Question: Below is my code for the scene of tube geometry. I've loaded 200 co-ordinates as JSON data from external file.
'''
<!DOCTYPE html>
<html lang="en">
<head>
<title>3d Model using HTML5 and three.js</title>
<meta charset="utf-8">
<meta name="viewport" content="width=device-width, user-scalable=no, minimum-scale=1.0, maximum-scale=1.0">
<style>
body {
font-family: Monospace;
background-color: #f0f0f0;
margin: 0px;
overflow: hidden;
}
#info {
color:#000;
position: absolute;
top: 0px; width: 100%;
padding: 5px;
}
</style>
</head>
<body>
<div id="info">
WASD-move, RF-up/down, QE-roll, mouse-look around, mouse left/right click- zoom-in/out
</div>
<script src="three.min.js" type="text/javascript"></script>
<script src="Curve.js" type="text/javascript"></script>
<script src="Stats.js" type="text/javascript"></script>
<script src="Detector.js" type="text/javascript"></script>
<script src="path.js" type="text/javascript"></script>
<script>
// variables
var container, stats;
var camera, scene, renderer, controls;
var text, plane, tube, tubeMesh, parent;
var targetRotation = 0;
var targetRotationOnMouseDown = 0;
var mouseX = 0, mouseY = 0; var radius = 6371;
var mouseXOnMouseDown = 0;
var windowHalfX = window.innerWidth / 2;
var windowHalfY = window.innerHeight / 2;
var clock = new THREE.Clock();
function plotPath()
{
var obj = getPath();
var segments = 60;
var closed = false;
var debug = true;
var radiusSegments = 12;
var tube;
var points = [];
var x=0,y=0,z=0;
var extrudePath;
for(var i=0; i<obj.path.length; i++)
{
console.log(obj.path[i].point);
points.push(obj.path[i].point);
}
extrudePath = new THREE.SplineCurve3(points);
tube = new THREE.TubeGeometry(extrudePath, segments, 2, radiusSegments, closed, debug);
tubeMesh = new THREE.Mesh(tube ,new THREE.MeshBasicMaterial({
color: 0x000000, side: THREE.DoubleSide,
opacity: 0.5, transparent: true, wireframe: true}));
if ( tube.debug ) tubeMesh.add( tube.debug );
scene.add( tubeMesh );
}
init();
animate();
function init(){
// container
container = document.createElement( 'div' );
document.body.appendChild( container );
// scene
scene = new THREE.Scene();
scene.fog = new THREE.FogExp2( 0xcccccc, 0.002 );
// renderer
renderer = new THREE.WebGLRenderer( { antialias: false } );
renderer.setClearColor( scene.fog.color, 1 );
renderer.setSize( window.innerWidth, window.innerHeight );
container.appendChild( renderer.domElement );
// camera
camera = new THREE.PerspectiveCamera( 60, window.innerWidth / window.innerHeight, 1, 1000 );
// light
light = new THREE.DirectionalLight( 0xffffff );
light.position.set( 1, 1, 1 );
scene.add( light );
light = new THREE.DirectionalLight( 0x002288 );
light.position.set( -1, -1, -1 );
scene.add( light );
light = new THREE.AmbientLight( 0x555555 );
scene.add( light );
// CONTROLS
controls = new THREE.RollControls( camera );
controls.movementSpeed = 50;
controls.lookSpeed = 3;
controls.constrainVertical = [ -0.5, 0.5 ];
// Grid
geometry = new THREE.Geometry();
geometry.vertices.push( new THREE.Vector3( - 500, 0, 0 ) );
geometry.vertices.push( new THREE.Vector3( 500, 0, 0 ) );
for ( var i = 0; i <= 20; i ++ ) {
line = new THREE.Line( geometry, new THREE.LineBasicMaterial( { color: 0x000000, opacity: 0.2 } ) );
line.position.z = ( i * 50 ) - 500;
scene.add( line );
line = new THREE.Line( geometry, new THREE.LineBasicMaterial( { color: 0x000000, opacity: 0.2 } ) );
line.position.x = ( i * 50 ) - 500;
line.rotation.y = 90 * Math.PI / 180;
scene.add( line );
}
// projector
projector = new THREE.Projector();
plotPath();
// stats
stats = new Stats();
stats.domElement.style.position = 'absolute';
stats.domElement.style.top = '0px';
stats.domElement.style.zIndex = 100;
container.appendChild( stats.domElement );
// events
window.addEventListener( 'resize', onWindowResize, false );
}
function onWindowResize() {
windowHalfX = window.innerWidth / 2;
windowHalfY = window.innerHeight / 2;
camera.aspect = window.innerWidth / window.innerHeight;
camera.updateProjectionMatrix();
renderer.setSize( window.innerWidth, window.innerHeight );
}
function animate() {
requestAnimationFrame( animate );
render();
update();
}
function update(){
controls.update(clock.getDelta());
stats.update();
}
function render() {
renderer.render( scene, camera );
}
</script>
</body>
</html>
'''
How can I identify a point on tube circumference and how to rotate a tube from that point ?

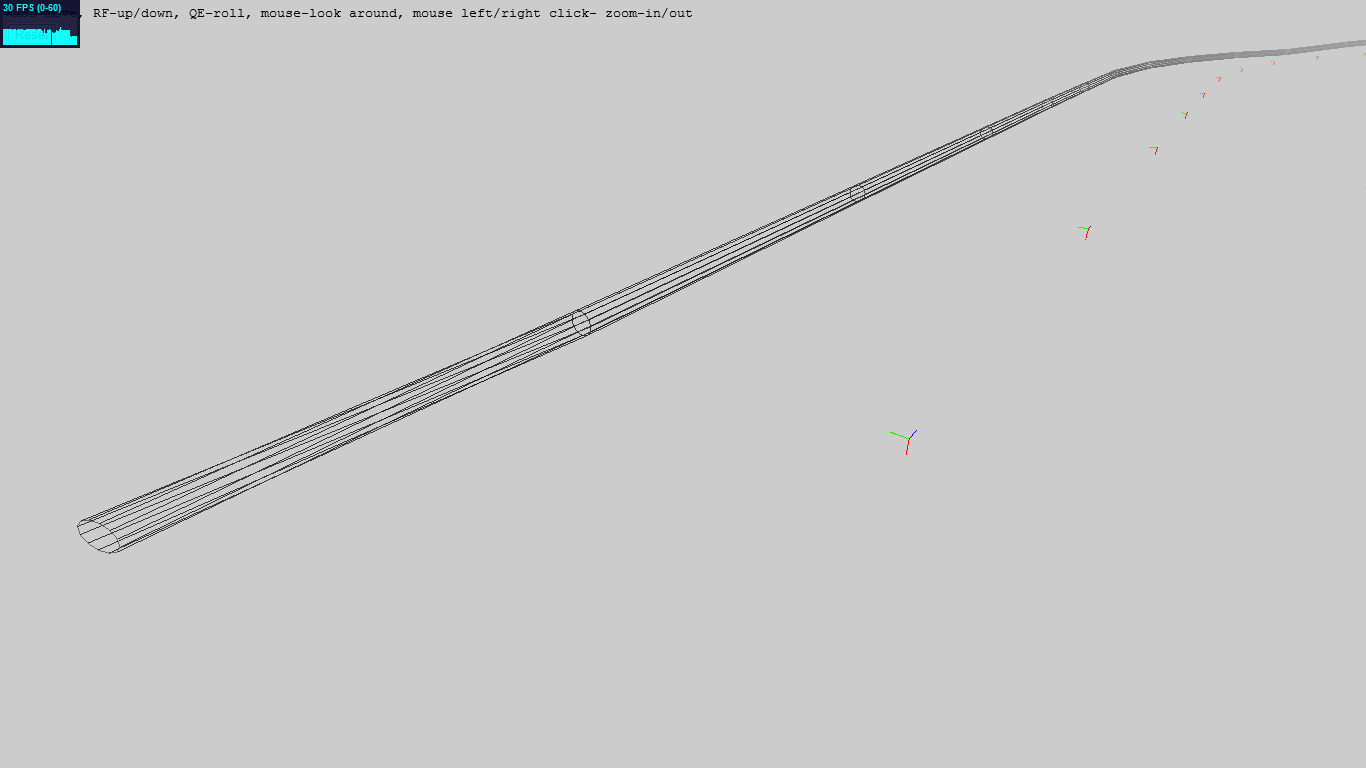
Answer: 'OrbitControls', for example, has a property 'target' which is both the center of rotation and the 'camera' look-at position.
'''
controls = new THREE.OrbitControls( camera );
'''
You can change the center of rotation of the camera using picking.
'''
function onDocumentMouseDown( event ) {
event.preventDefault();
var vector = new THREE.Vector3(
( event.clientX / window.innerWidth ) * 2 - 1,
- ( event.clientY / window.innerHeight ) * 2 + 1,
0.5 );
projector.unprojectVector( vector, camera );
var ray = new THREE.Raycaster( camera.position, vector.sub( camera.position ).normalize() );
var intersects = ray.intersectObjects( objects );
if ( intersects.length > 0 ) {
controls.target.copy( intersects[0].point );
}
}
'''
EDIT: Here is an updated fiddle: <URL>
three.js r.65